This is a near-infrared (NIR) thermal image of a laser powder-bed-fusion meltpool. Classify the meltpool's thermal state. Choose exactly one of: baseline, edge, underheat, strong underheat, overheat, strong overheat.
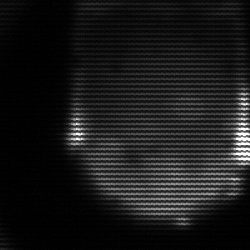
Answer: edge